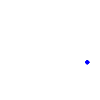
Particle: proton